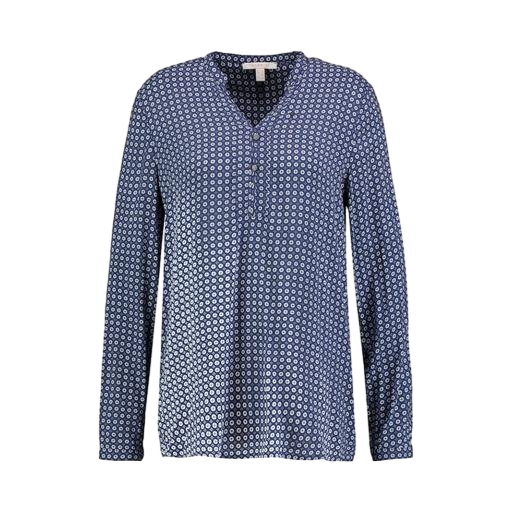
blue geometric-print shirt, blue geo modern henley blouse, blue vanessa bruno athé geometric print button, white background